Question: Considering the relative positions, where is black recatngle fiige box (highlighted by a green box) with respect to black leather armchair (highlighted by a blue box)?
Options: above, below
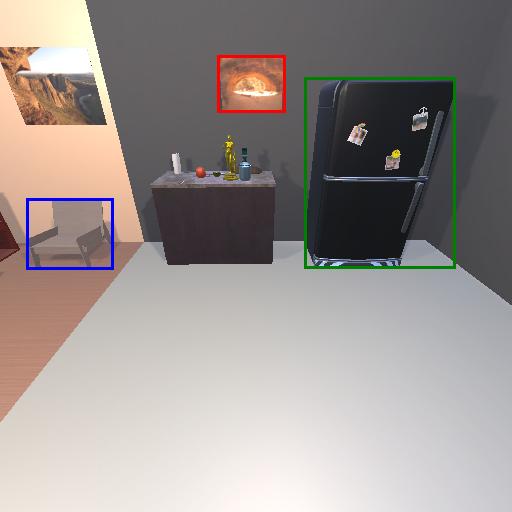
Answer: above